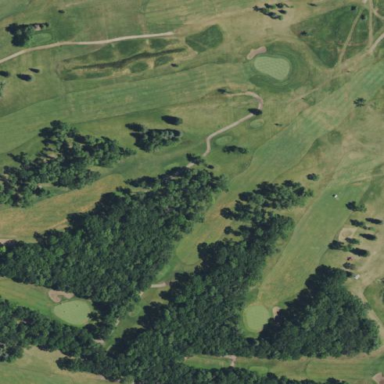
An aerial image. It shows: Rough area in golf course.